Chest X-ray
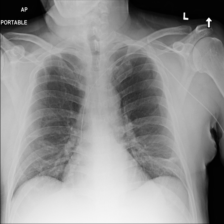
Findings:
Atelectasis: positive
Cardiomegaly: negative
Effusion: negative
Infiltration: negative
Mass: negative
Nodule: negative
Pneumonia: negative
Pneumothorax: negative
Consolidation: negative
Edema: negative
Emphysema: negative
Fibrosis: negative
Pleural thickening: negative
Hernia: negative